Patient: sex M, age 58
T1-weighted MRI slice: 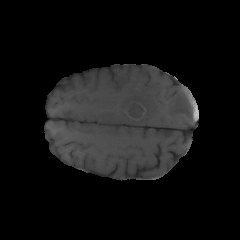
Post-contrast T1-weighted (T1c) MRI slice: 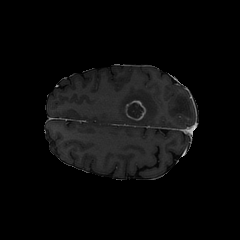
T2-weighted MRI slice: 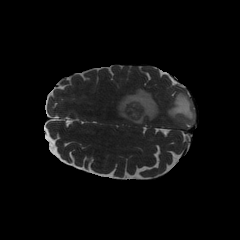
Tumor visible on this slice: yes
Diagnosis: Glioblastoma, IDH-wildtype
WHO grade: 4